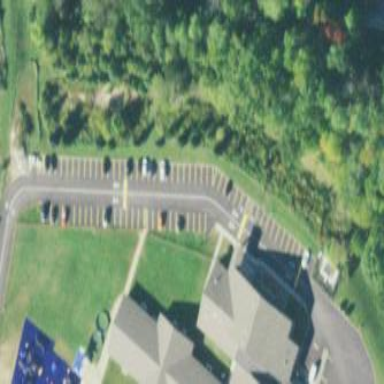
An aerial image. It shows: Parking area.